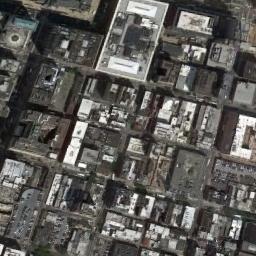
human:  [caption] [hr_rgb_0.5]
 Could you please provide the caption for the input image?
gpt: There are many densely arranged buildings and several roads and many trees in a business district .

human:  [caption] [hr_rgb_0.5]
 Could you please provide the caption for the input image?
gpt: There are buildings in the picture .

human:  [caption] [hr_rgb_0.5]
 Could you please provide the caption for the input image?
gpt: The commercial area is consist of many buildings .

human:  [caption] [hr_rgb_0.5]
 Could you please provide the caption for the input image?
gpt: A dense commercial area has lots of buildings of different heights and colors .

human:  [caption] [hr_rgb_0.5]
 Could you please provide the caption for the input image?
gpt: There are some white buildings on a commercial area .